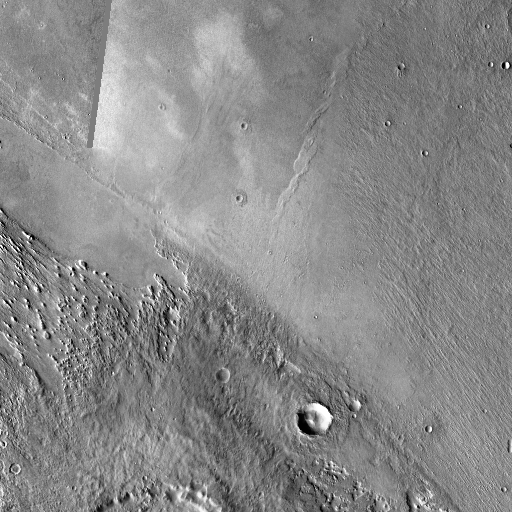
Crater classes present: Background, Other, Layered, Secondary